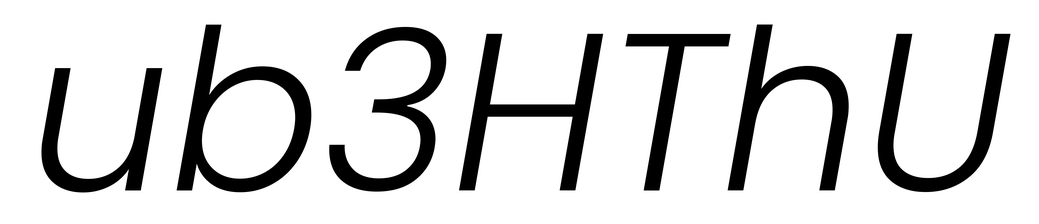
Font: Poppins-LightItalic